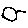
Label: circle